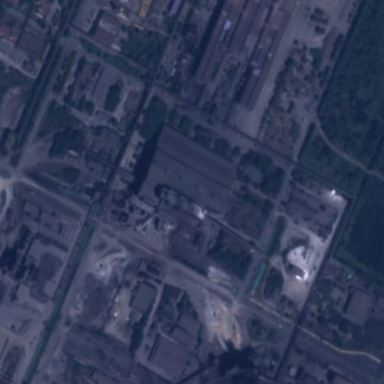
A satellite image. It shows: Industrial building.